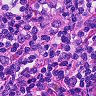
Metastatic tissue present: no